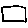
Label: square